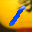
Label: 1